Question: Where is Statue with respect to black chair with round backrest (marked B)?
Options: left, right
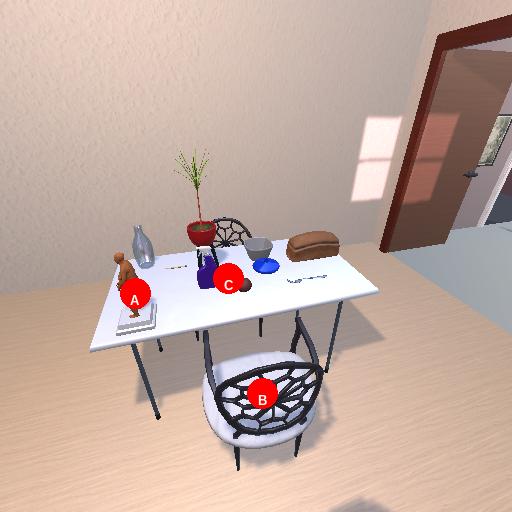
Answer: left